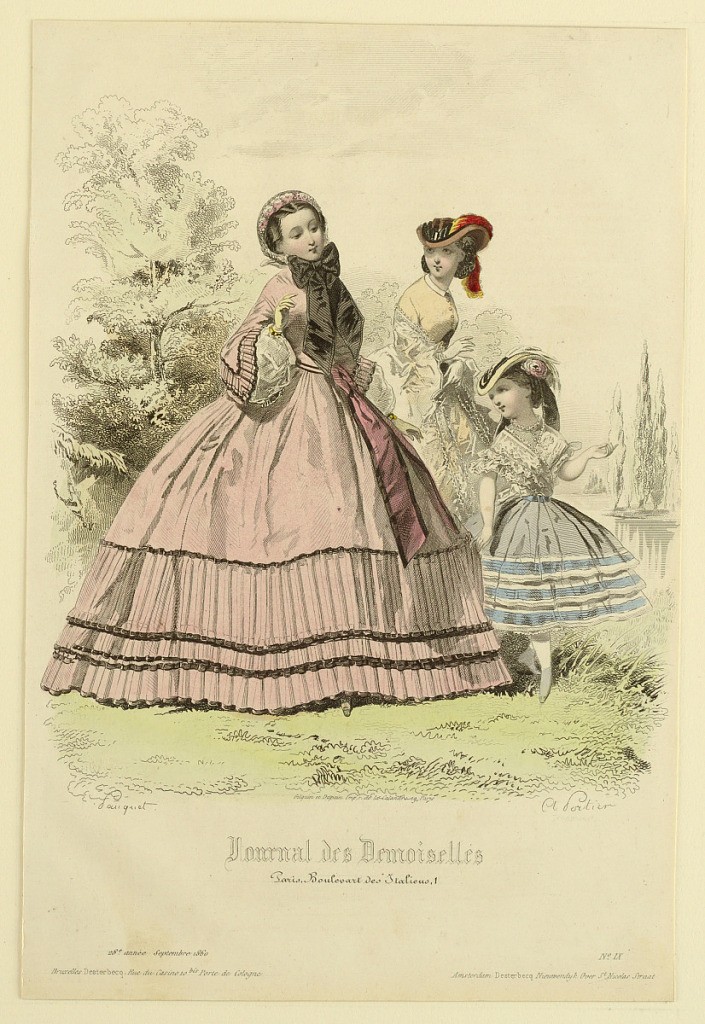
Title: Fashion Plate from Journal des demoiselles
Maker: A. Pauquet, French, active 19th c.
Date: September 1860
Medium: Hand-colored engraving on paper
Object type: Print
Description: Fashion Plate from Journal des demoiselles